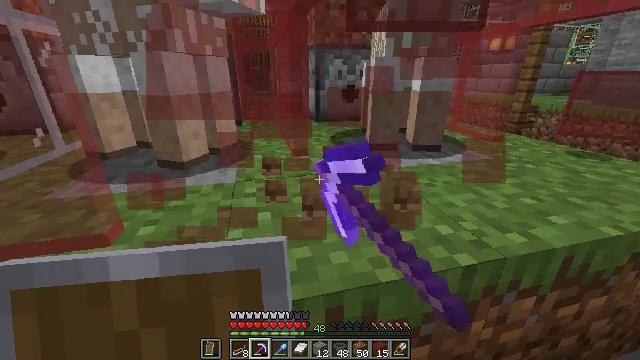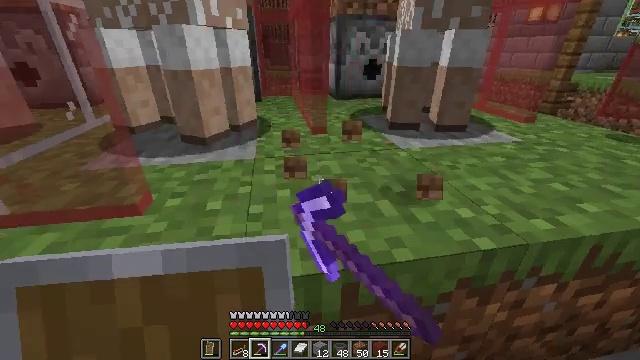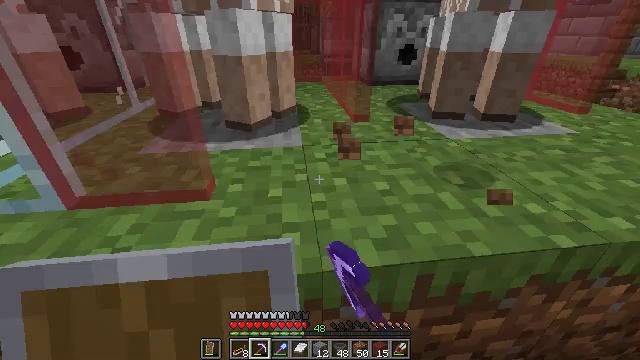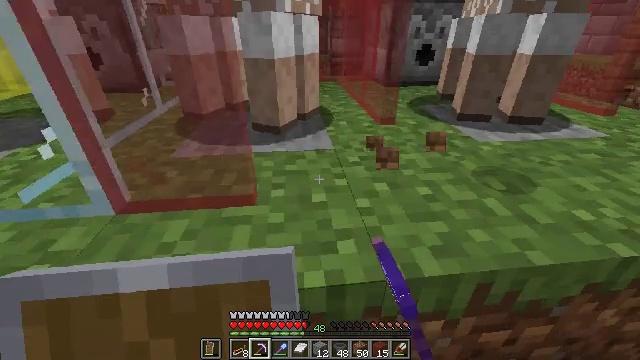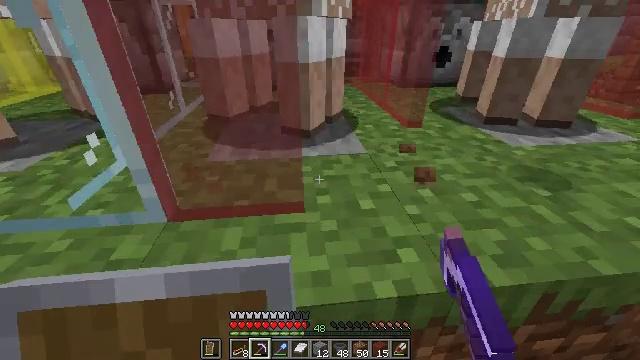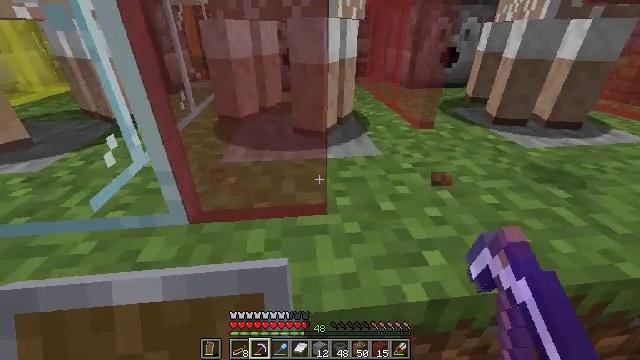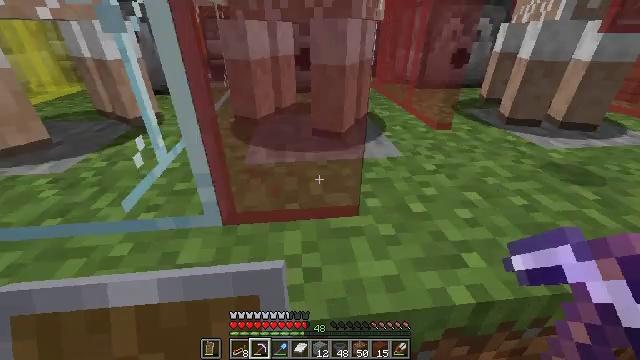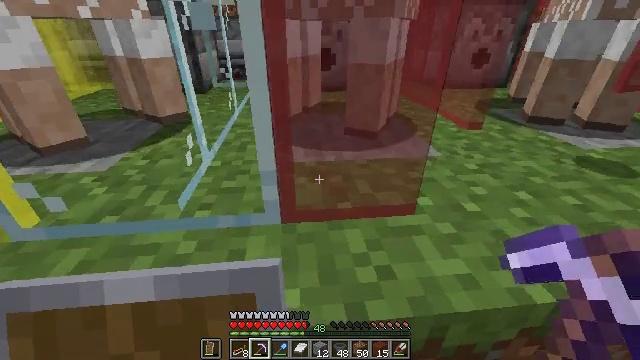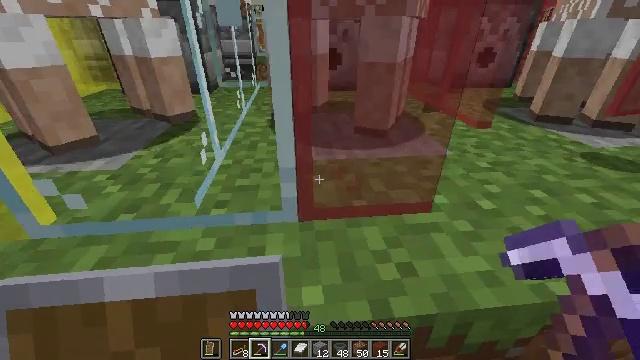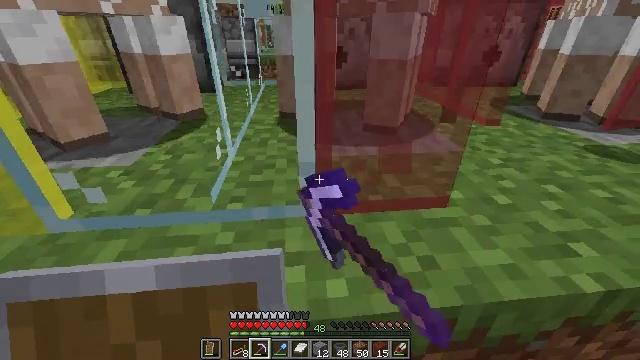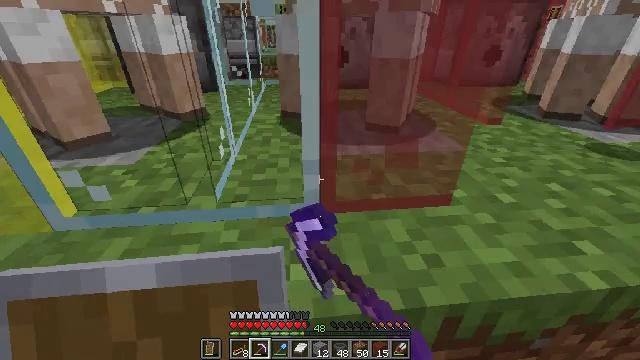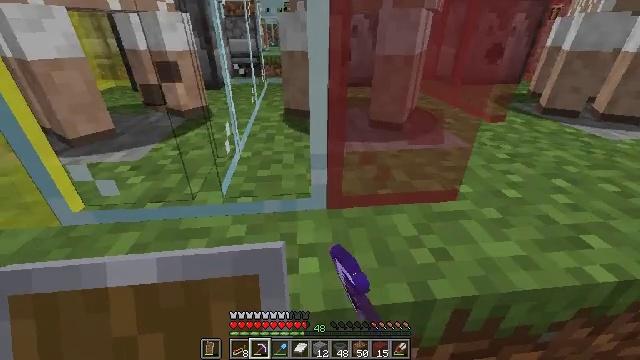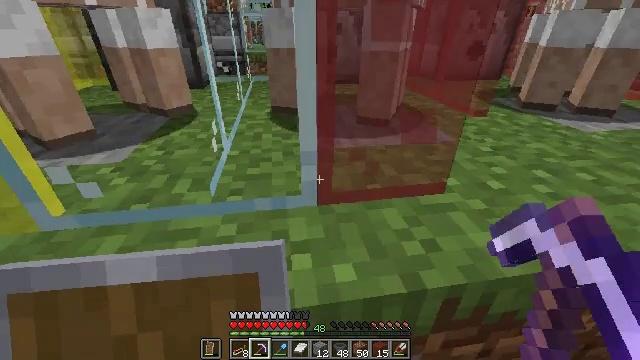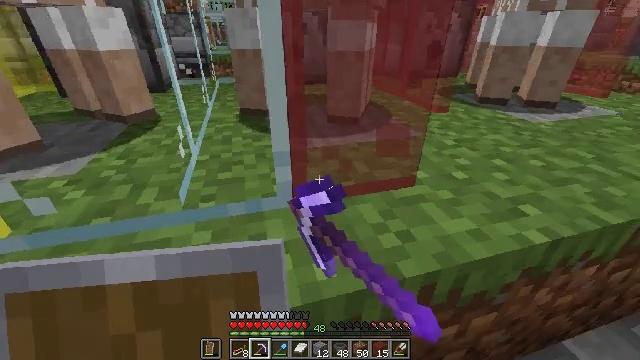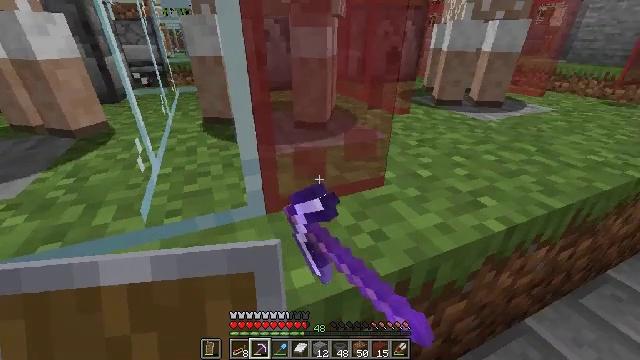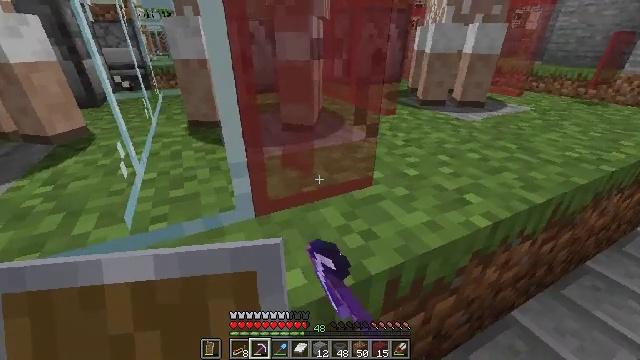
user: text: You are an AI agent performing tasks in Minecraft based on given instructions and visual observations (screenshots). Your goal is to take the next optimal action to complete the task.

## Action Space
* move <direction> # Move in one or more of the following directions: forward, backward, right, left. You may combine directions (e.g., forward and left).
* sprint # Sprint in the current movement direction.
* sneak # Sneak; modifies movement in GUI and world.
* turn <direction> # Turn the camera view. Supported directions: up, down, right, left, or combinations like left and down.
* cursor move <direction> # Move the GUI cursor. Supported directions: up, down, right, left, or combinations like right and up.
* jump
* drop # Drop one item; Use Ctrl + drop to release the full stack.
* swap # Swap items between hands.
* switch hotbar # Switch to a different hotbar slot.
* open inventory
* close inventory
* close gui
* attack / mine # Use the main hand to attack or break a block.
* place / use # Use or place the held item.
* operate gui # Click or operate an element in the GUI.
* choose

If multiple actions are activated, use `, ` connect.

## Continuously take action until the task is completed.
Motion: motion action
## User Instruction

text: Attack the red stained glass pane to gather it.
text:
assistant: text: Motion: move left, turn left and down
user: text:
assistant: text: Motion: move left, turn left and down
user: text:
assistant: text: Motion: move left
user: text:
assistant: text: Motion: move left
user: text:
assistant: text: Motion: move left
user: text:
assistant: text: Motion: move left
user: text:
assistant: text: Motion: no_op
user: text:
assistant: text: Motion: attack / mine
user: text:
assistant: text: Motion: attack / mine
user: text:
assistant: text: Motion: attack / mine
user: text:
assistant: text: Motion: attack / mine
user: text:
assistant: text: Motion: turn right, attack / mine
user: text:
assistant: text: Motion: turn right, attack / mine
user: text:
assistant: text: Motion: turn right and up, attack / mine
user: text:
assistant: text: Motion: turn right, attack / mine
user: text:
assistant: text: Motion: turn right, attack / mine
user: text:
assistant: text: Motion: turn right, attack / mine
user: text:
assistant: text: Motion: attack / mine
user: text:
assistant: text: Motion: attack / mine
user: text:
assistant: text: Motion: attack / mine
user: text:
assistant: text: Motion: attack / mine
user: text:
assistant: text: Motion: attack / mine
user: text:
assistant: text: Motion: attack / mine
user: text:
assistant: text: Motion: attack / mine
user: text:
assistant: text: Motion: attack / mine
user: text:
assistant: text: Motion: attack / mine
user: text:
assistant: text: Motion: no_op
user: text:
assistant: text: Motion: move forward, turn down
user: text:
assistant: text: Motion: move forward, turn down, jump
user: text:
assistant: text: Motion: move forward and move right, turn down, jump